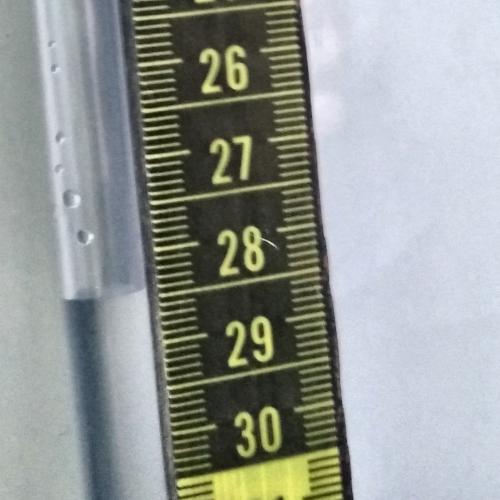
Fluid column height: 28.4 cm